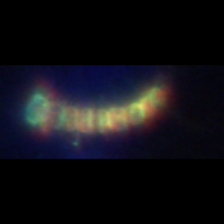
Taxon: Chaetoceros
Group: Diatoms